Question: I'm trying to make a vertex shader that will make the screen wiggle, like it was made of waves. This is fine, except that I didn't realize that vertex shaders were in fact by vertices, when soing 2D as well, I thought it was by pixels.
This means that a large sprite, will only wiggle in the top and buttom, whereas I would like it to wiggle all the way down, is there any way to make it use more vertices on a given sprite? Except for chopping up the sprite that is?
Note: I'm using 'libgx' in java.
Here's the shader:
'''
attribute vec4 a_position;
attribute vec4 a_color;
attribute vec2 a_texCoord0;
uniform mat4 u_projTrans;
uniform float off = 0.0f;
varying vec4 vColor;
varying vec2 vTexCoord;
varying vec4 pos;
void main() {
vColor = a_color;
vTexCoord = a_texCoord0;
pos = a_position;
pos.x = pos.x + sin(pos.y/10+off)*10;
gl_Position = u_projTrans * pos;
}
'''

as you can see the text waves very nicely, because theyr y coordinates are close, but the sprites should wave multiple times, but are unable to do so, because of the lack of vetors.
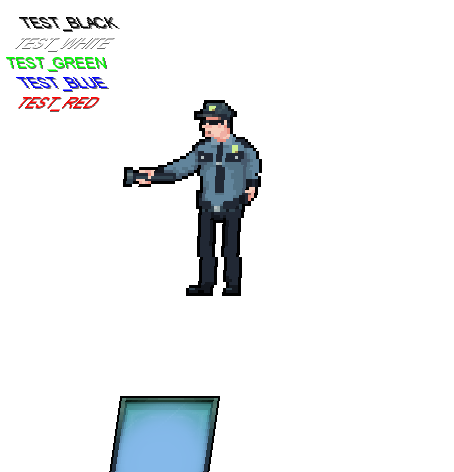
Answer: From what I see you are trying to do transformations on the vertex program. It does actually move only vertices so you control 4 points here. Therefore you will not have the wiggle effect you wanted.
# Fragment Shader Solution
One of the solutions is to do the effect on the fragment shader and transform the texture coords. But you will have to increase the sprite size by some padding margin that will display the displacement.
I think you might get the most optimal solution with this because you don't need to pass additional geometry then.
'''
gl_FragColor =
texture2D(myTexture,
vec2(gl_TexCoord[0].x + 0.1 * sin(gl_TexCoord[0].y * 10), gl_TexCoord[0].y));
'''

# Geometry Solution
The second solution is to not have a single quad as a sprite but a subdivided vertically quad stack.

## Problem Explanation image